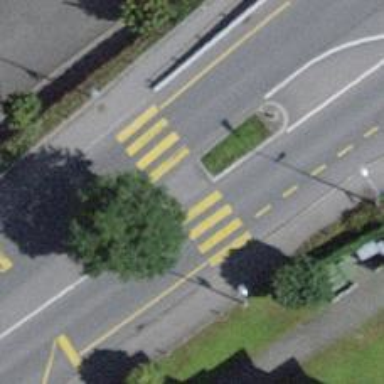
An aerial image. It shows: Uncontrolled road crossing.